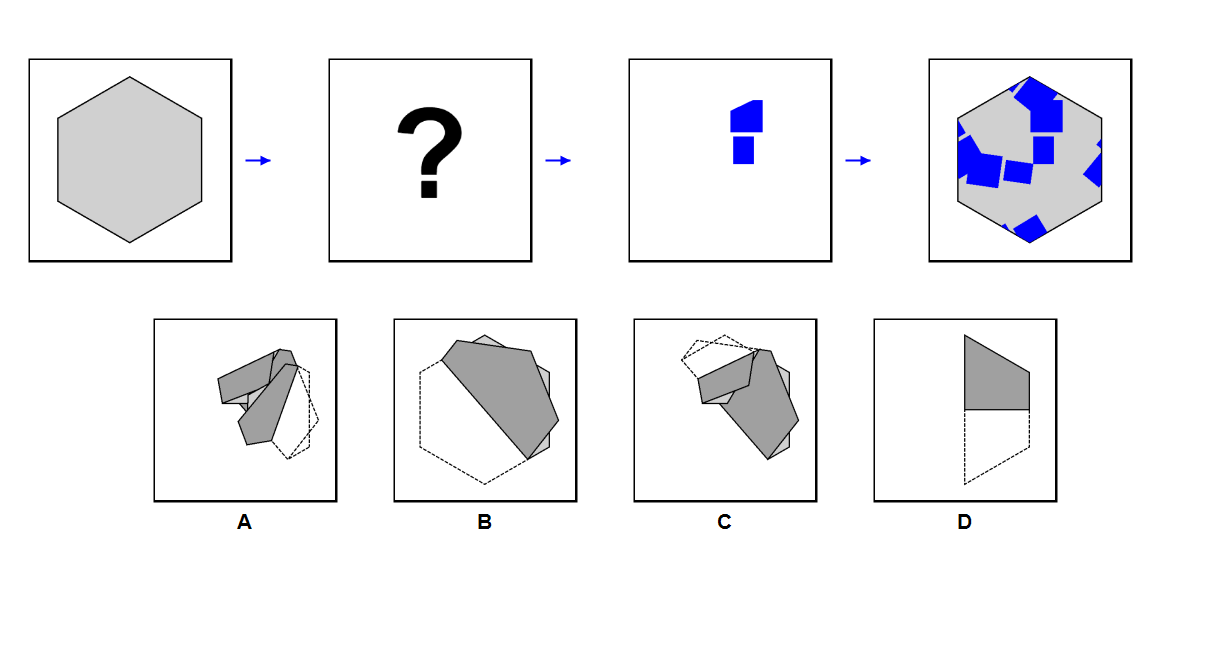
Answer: D